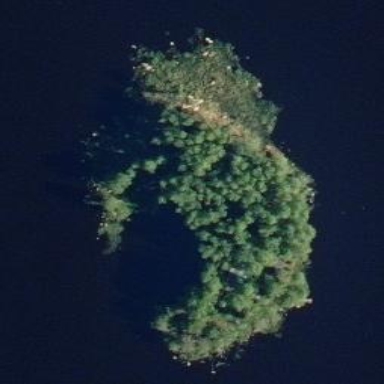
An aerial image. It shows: Islet.